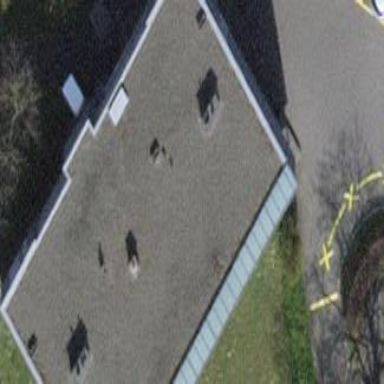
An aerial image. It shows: Building with flat roof.